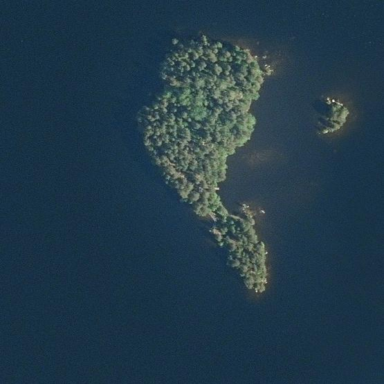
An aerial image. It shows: Image showing island.